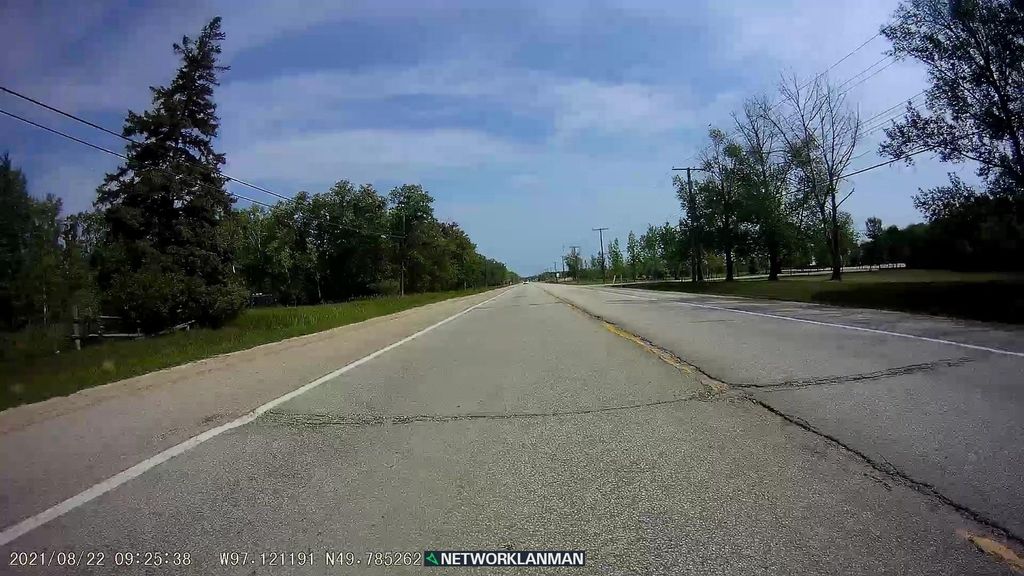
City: winnipeg